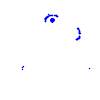
Particle: pion